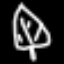
Label: leaf